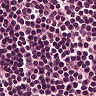
Metastatic tissue present: no